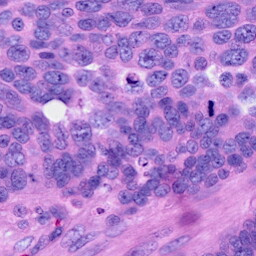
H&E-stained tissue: Ovarian